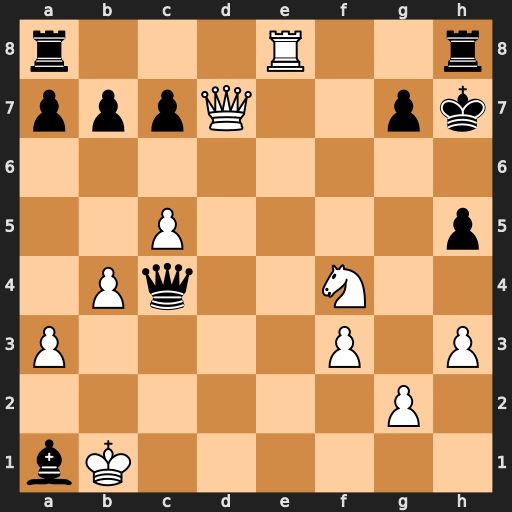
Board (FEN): r3R2r/pppQ2pk/8/2P4p/1Pq2N2/P4P1P/6P1/bK6
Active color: w
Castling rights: -
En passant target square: -
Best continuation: Qf5+ g6 Qxg6#